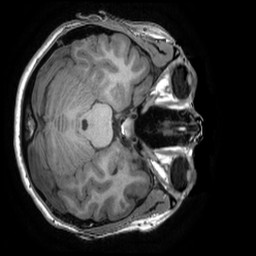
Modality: T1w
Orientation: axial
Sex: female
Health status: healthy
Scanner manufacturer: ge